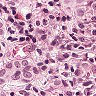
Metastatic tissue present: yes